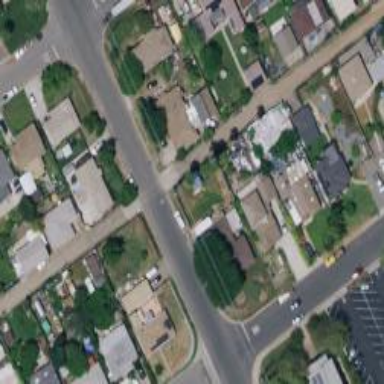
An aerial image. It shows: Alley classified as service road.